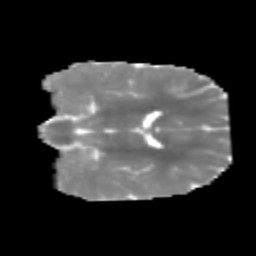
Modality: MD
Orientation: coronal
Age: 7
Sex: male
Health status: healthy